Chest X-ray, AP view. Patient: 15 years old, sex M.
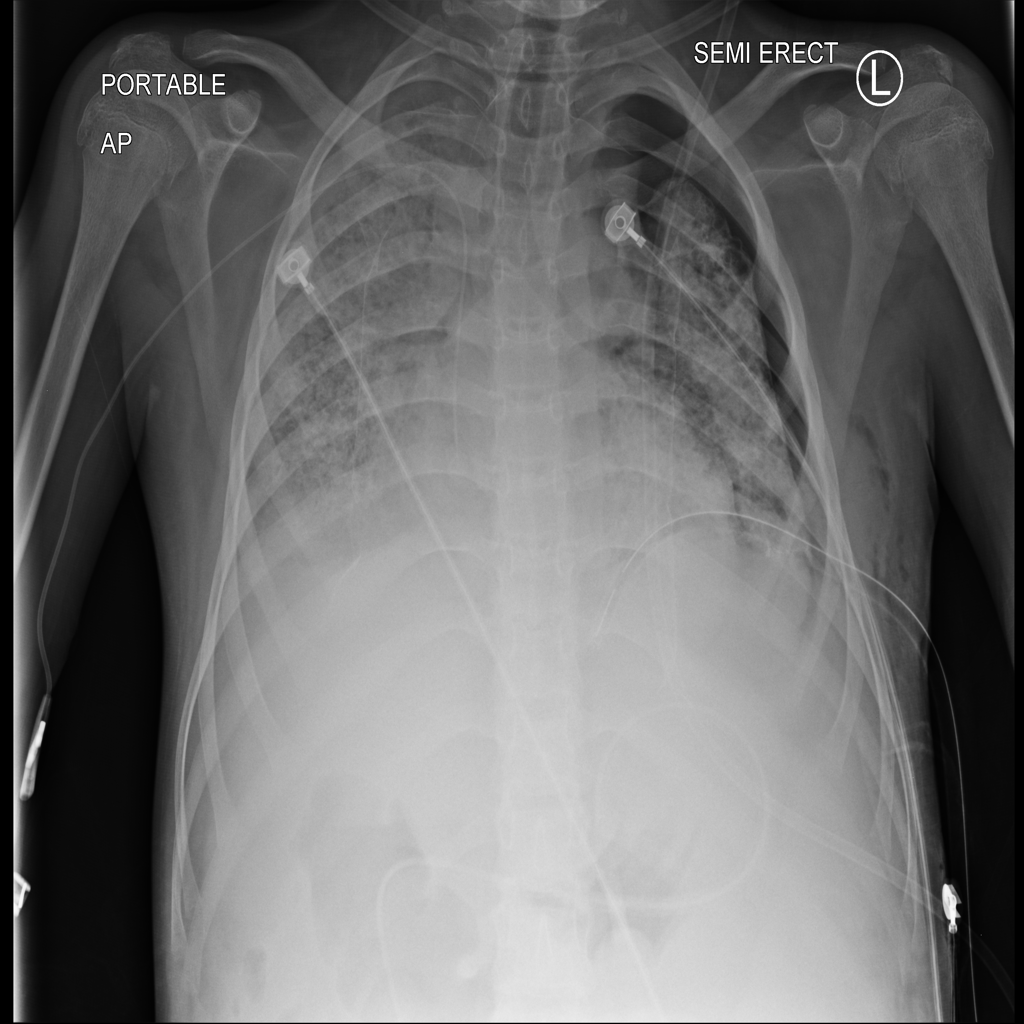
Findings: Emphysema, Pneumothorax